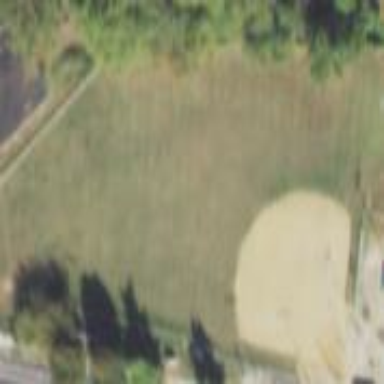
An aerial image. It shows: Baseball pitch for leisure and sports activities.